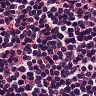
Metastatic tissue present: no